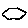
Label: hexagon